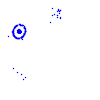
Particle: kaon